Interaction volume radius: 5 \u00c5
Interaction volume height: 15 \u00c5
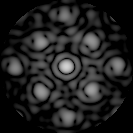
Disorder parameter: 0.2736